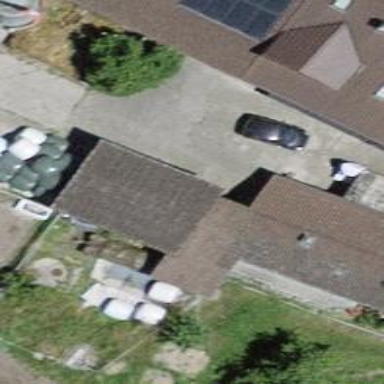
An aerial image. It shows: Residential building.